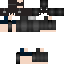
A male human skin with dark skin, wearing brown bald dressed in a black hoodie and black pants, featuring a closed mouth.